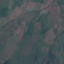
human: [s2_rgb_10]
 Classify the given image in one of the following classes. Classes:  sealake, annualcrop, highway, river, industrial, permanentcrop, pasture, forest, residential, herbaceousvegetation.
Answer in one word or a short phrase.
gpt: HerbaceousVegetation